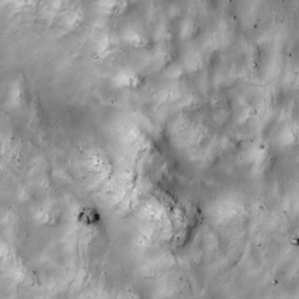
Label: non_frost